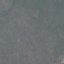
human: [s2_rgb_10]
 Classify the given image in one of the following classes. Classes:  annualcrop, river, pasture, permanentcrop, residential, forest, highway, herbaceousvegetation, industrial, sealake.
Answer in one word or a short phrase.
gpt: HerbaceousVegetation